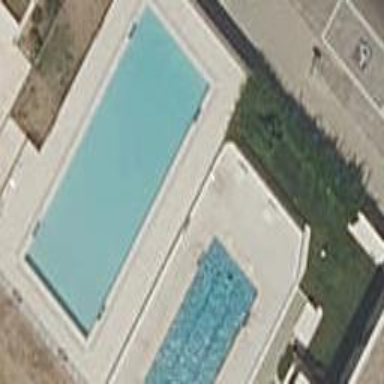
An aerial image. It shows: Swimming pool located in leisure land.